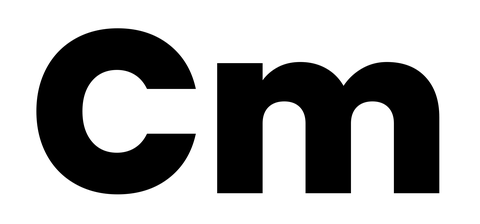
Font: Poppins-ExtraBold